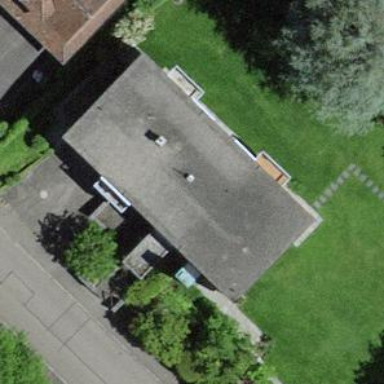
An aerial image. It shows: Simple and straightforward house.